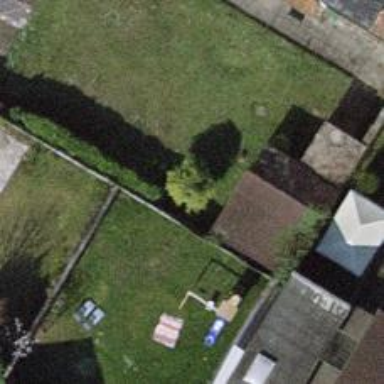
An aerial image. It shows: Garden with evergreen needle-leaved trees.